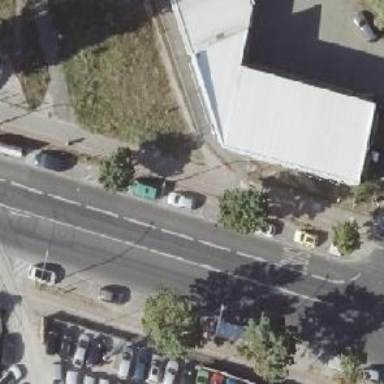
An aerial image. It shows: Industrial building housing car repair shop.